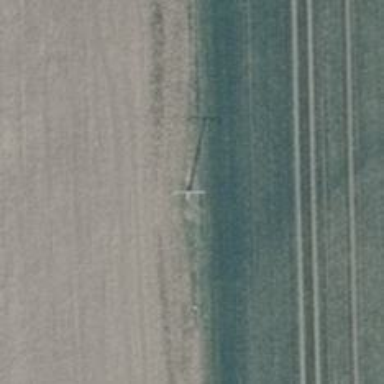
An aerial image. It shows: Power pole.